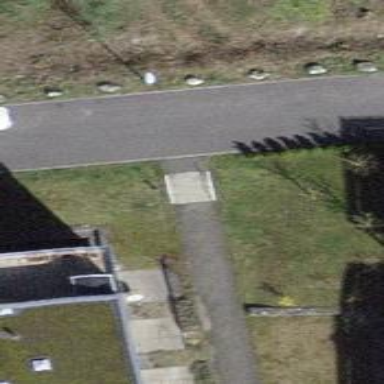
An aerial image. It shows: Set of steps on the road.